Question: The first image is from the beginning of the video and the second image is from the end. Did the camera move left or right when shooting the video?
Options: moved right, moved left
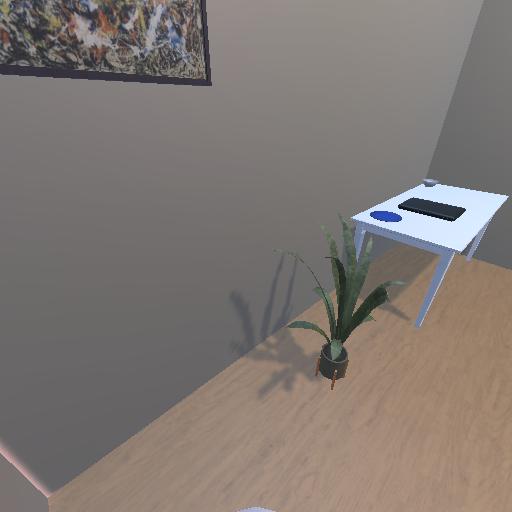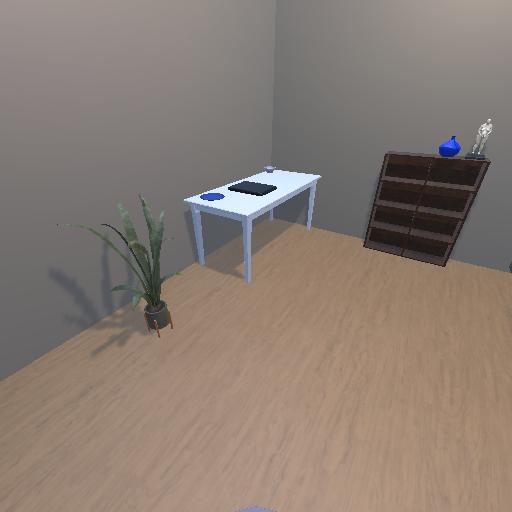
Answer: moved right